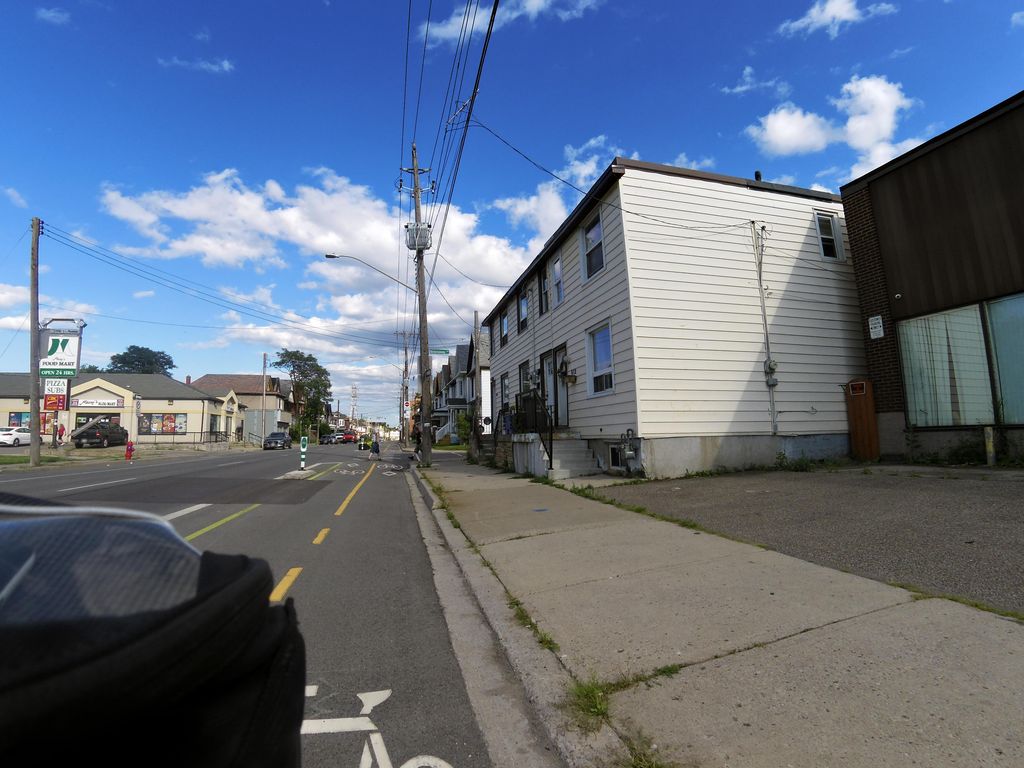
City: hamilton